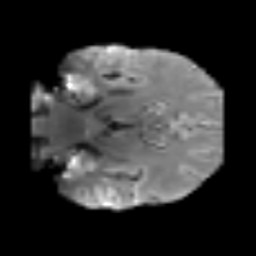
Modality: T2w
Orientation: coronal
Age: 68
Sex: male
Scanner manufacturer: siemens
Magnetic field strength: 3 T
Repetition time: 5.6 s
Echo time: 0.082 s